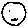
Label: circle